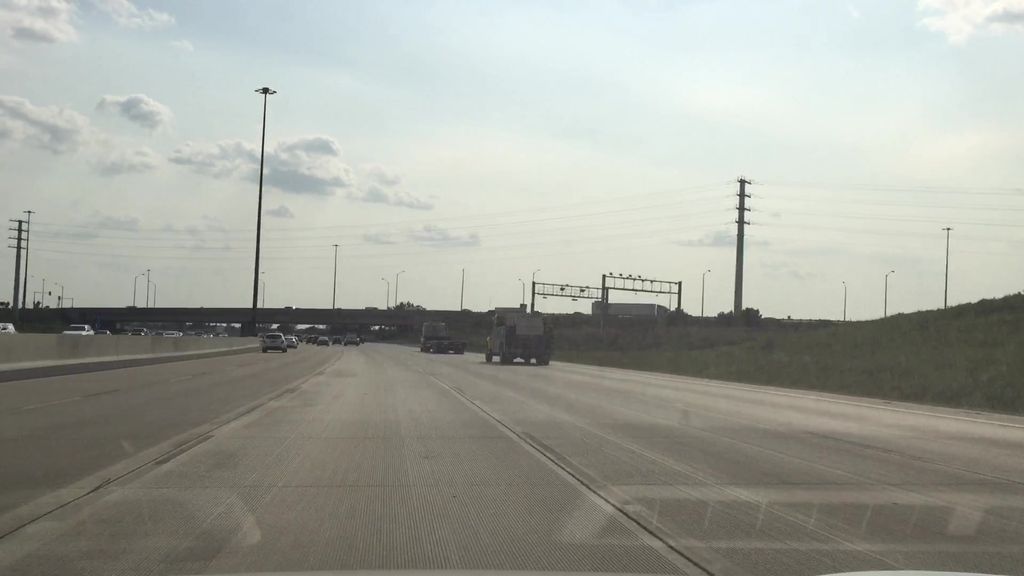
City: toronto